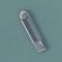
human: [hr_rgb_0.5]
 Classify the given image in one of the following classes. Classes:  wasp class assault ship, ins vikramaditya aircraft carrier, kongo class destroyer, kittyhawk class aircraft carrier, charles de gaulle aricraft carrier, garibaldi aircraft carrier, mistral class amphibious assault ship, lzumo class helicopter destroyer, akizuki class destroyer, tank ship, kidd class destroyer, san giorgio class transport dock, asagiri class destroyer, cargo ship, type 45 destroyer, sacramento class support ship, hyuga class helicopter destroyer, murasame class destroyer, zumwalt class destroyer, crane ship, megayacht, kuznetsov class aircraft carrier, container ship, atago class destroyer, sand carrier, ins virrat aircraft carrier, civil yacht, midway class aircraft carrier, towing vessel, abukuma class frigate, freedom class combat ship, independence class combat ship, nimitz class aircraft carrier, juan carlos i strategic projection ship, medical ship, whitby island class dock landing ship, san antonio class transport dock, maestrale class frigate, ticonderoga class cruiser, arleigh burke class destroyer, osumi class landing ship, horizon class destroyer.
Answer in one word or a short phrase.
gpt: Sand carrier